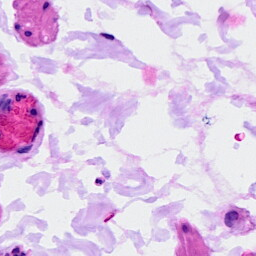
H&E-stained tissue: Ovarian